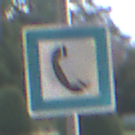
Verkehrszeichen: Fernsprecher
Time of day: MorningAfternoon
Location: Roofed (Urban)
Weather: PartlyCloudy
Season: NotSpecified
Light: Natural